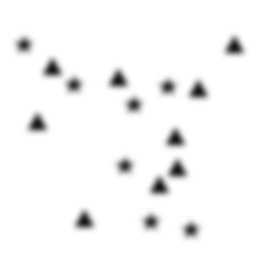
Squares: 0
Triangles: 9
Stars: 7
Total shapes: 16